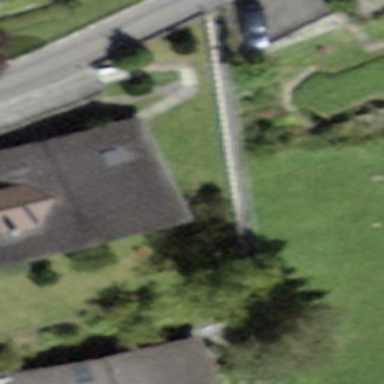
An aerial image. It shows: Residential building.